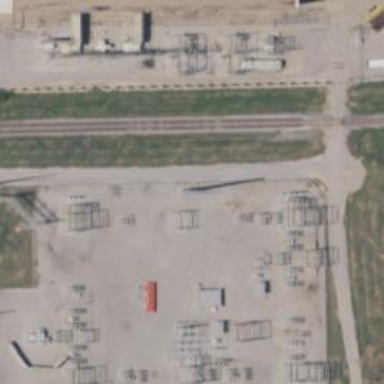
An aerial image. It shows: Fence surrounds transmission level power substation.